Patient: sex M, age 46
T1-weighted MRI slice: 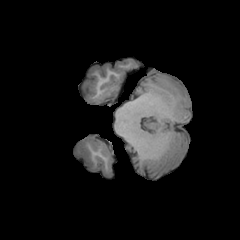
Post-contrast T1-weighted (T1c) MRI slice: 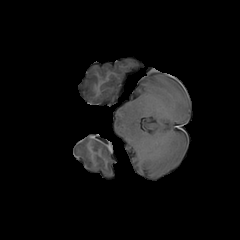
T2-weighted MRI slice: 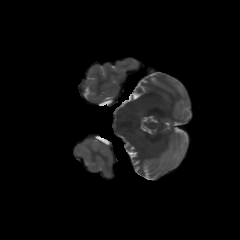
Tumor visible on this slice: yes
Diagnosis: Glioblastoma, IDH-wildtype
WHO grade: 4